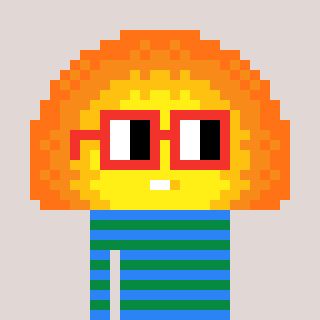
a pixel art character with square red glasses, a sunset-shaped head and a green-colored body on a warm background